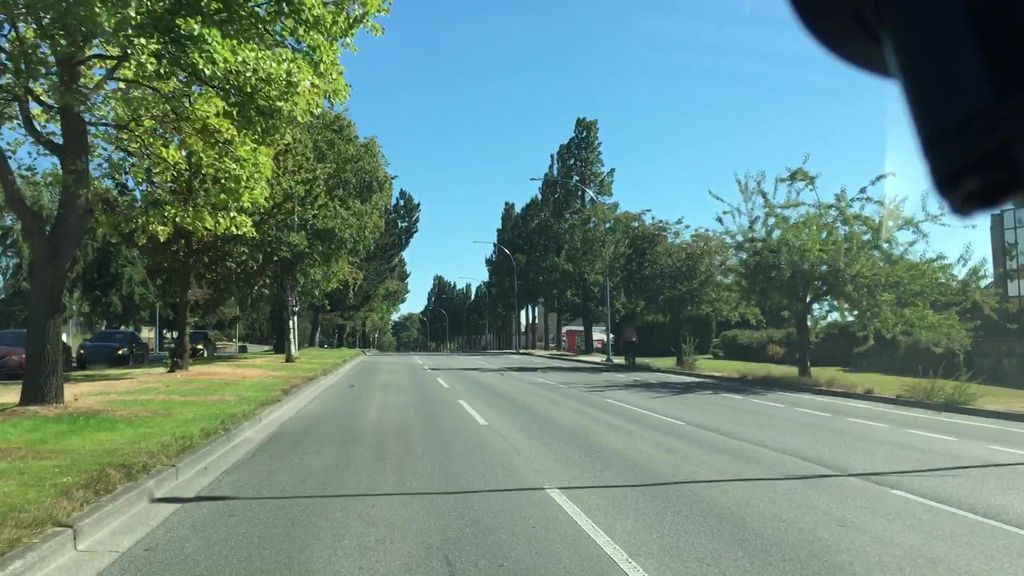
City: victoria